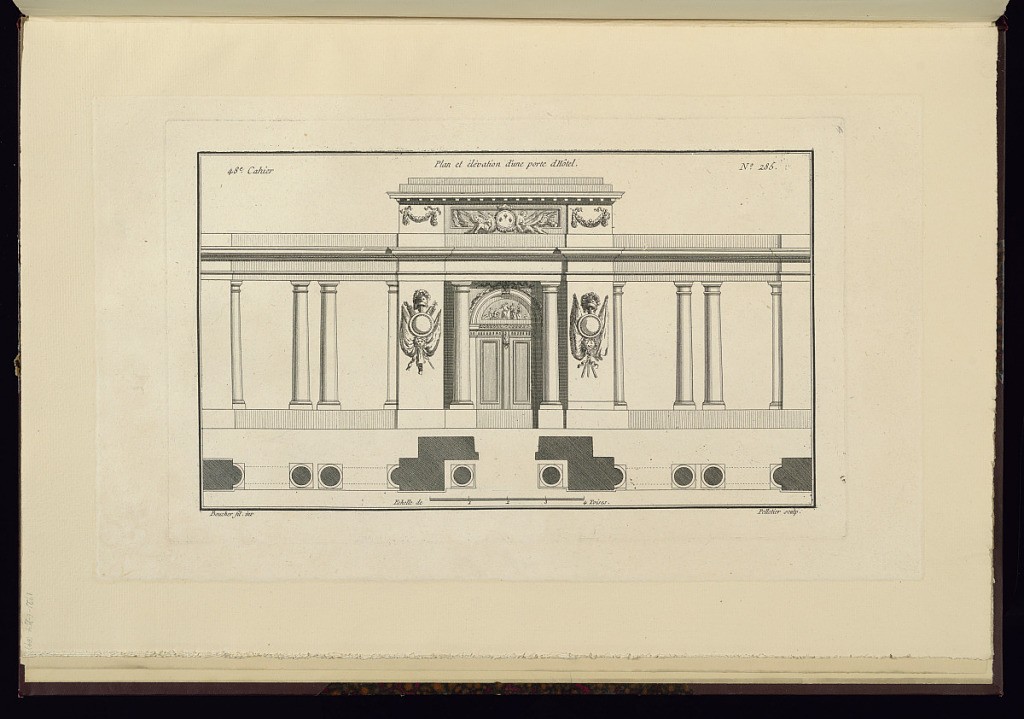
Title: Plan et élévation d'une porte d'Hôtel
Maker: Juste-François Boucher, French, 1736 – 1782
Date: ca. 1775
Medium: Engraving on off white laid paper
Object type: Print
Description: Plan and elevation of a mansion door. The facade features engaged columns. On either side of the doorway are large carved trophies with flags, rondels, helmet, fasces. Above the doorway is a relief with seated draped female figures around a crowned rondel with fleurs-de-lys. The plate is signed.